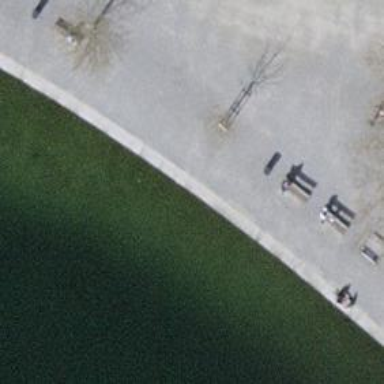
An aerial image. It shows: Man-made pier.